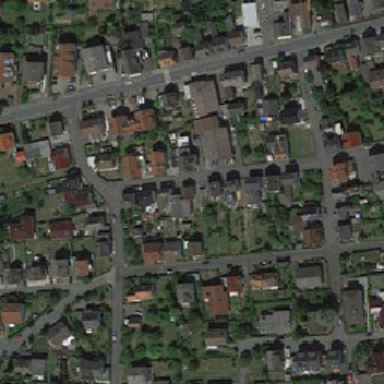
Around the trees and the lawn you can see a crooked road and house .